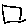
Label: square